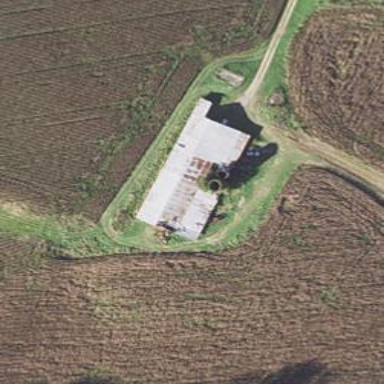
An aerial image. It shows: Silo.